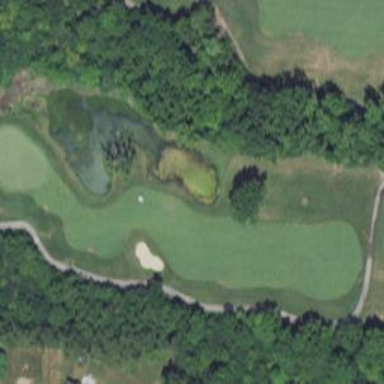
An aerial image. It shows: Grassy area designated as golf fairway.